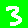
Digit: 3